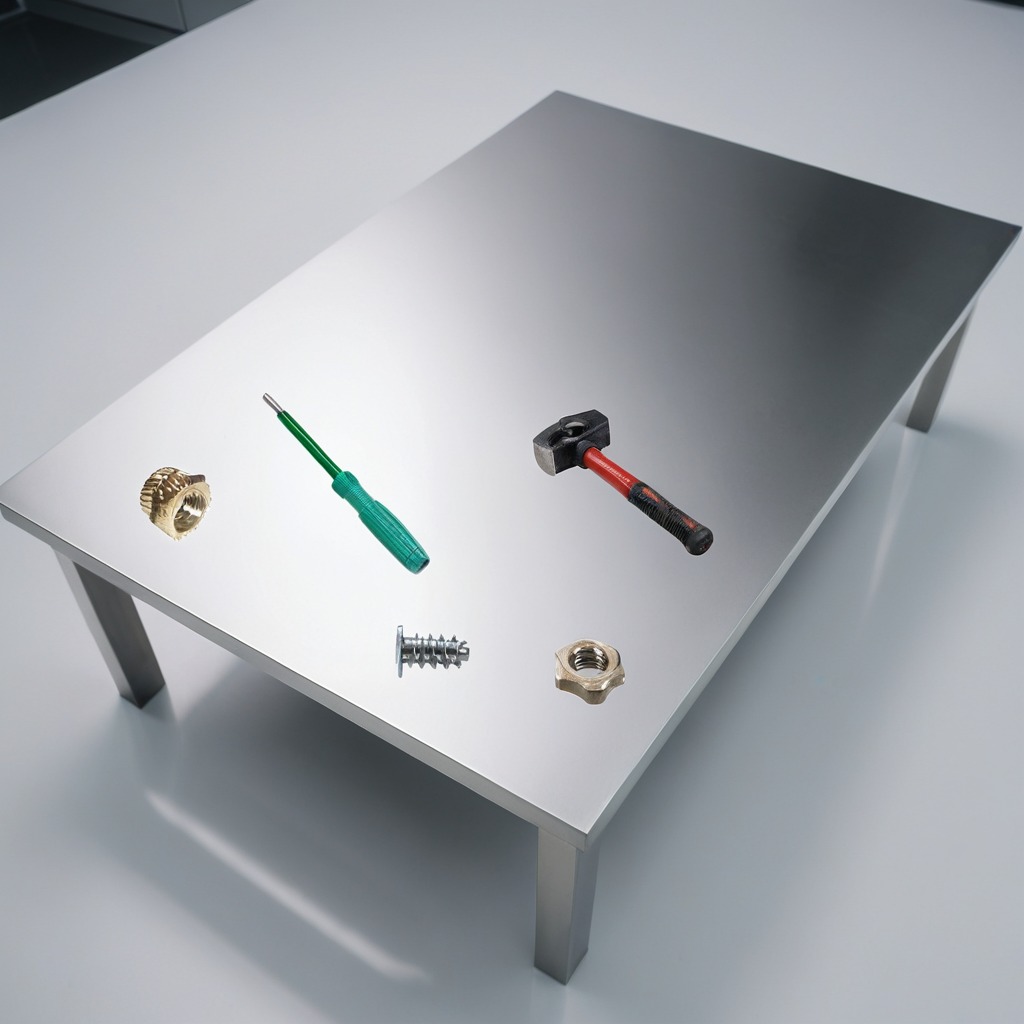
A steel gear with teeth, a metal machine screw, a hammer, a screwdriver, and a metal nut are lying on the stainless steel table.